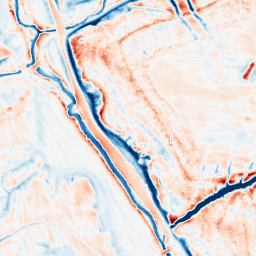
Category: edge_preserving
Decomposition family: anisotropic_diffusion
Decomposition parameters: iterations: 50
kappa: 10
gamma: 0.2
Upsampling method: cubic_mitchell
Upsampling parameters: scale: 2
Upsampling scale: 2